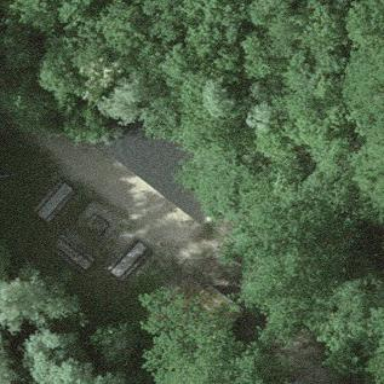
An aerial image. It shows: Shed building.